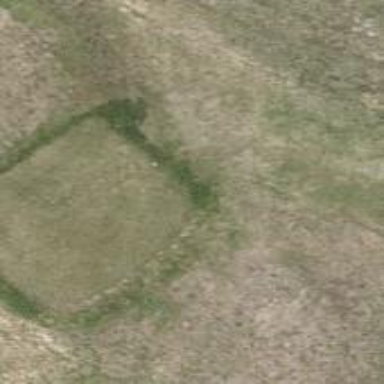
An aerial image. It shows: Grass area designated as golf tee.